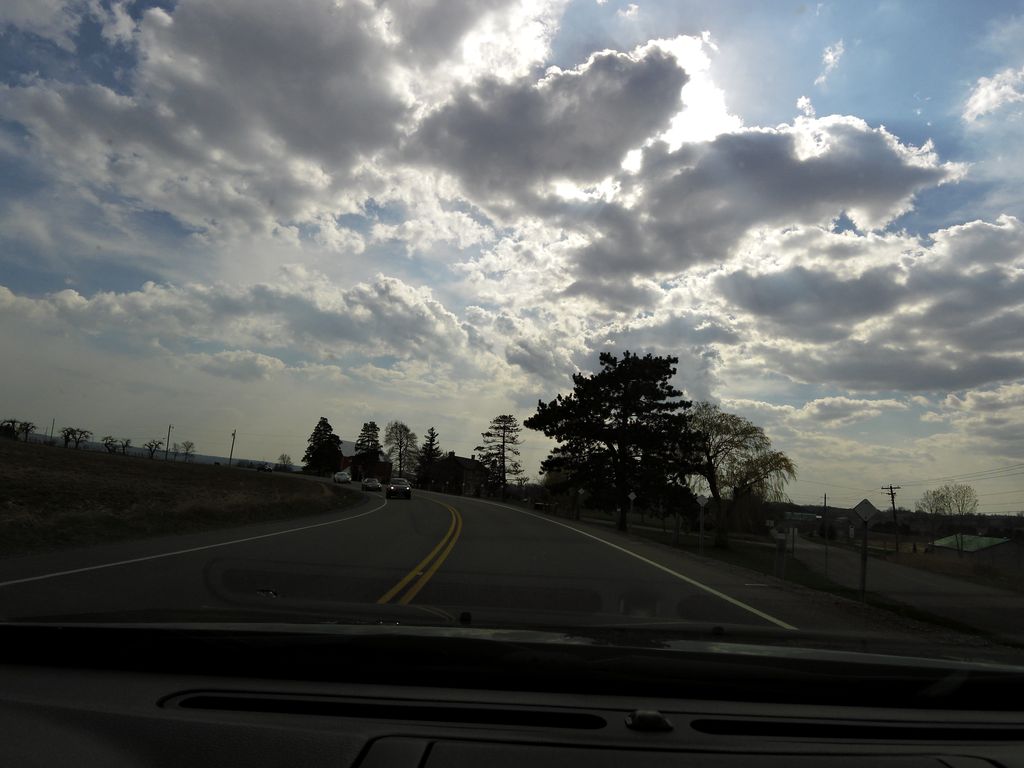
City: hamilton